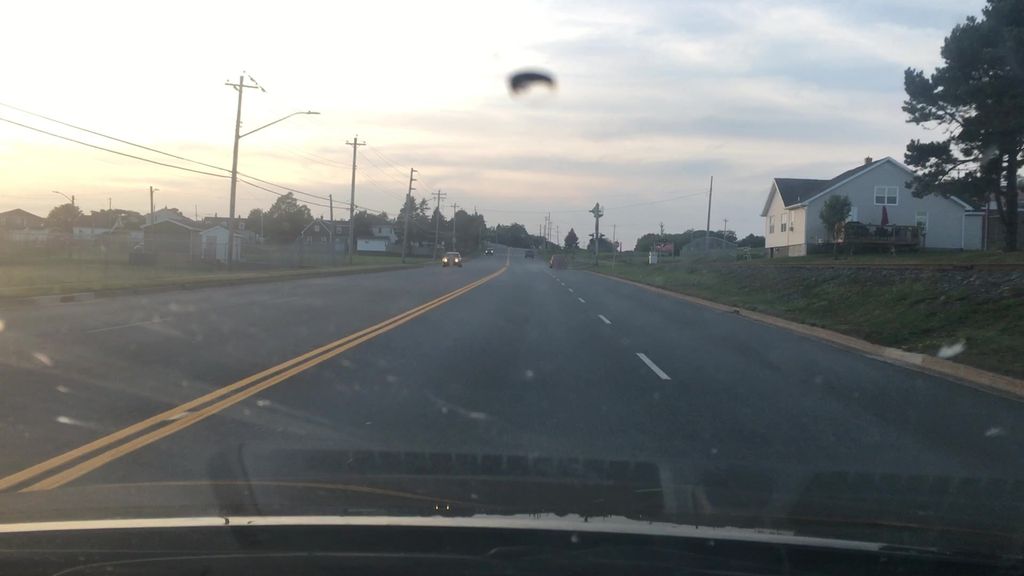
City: halifax